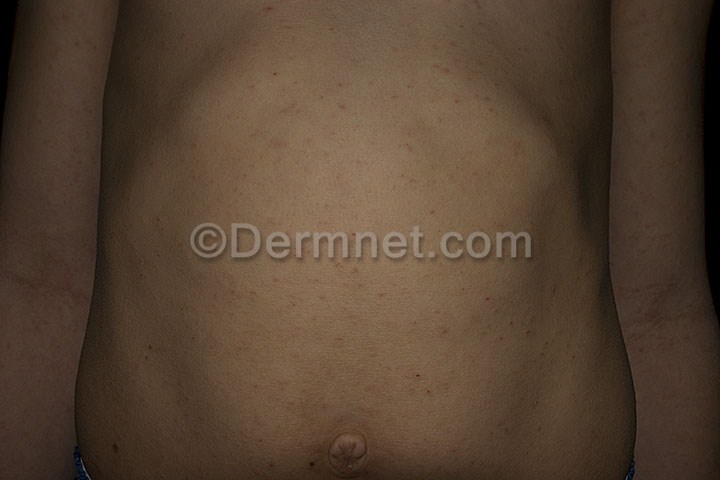
Disease: Scabies Lyme Disease and other Infestations and Bites